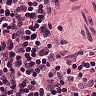
Metastatic tissue present: no